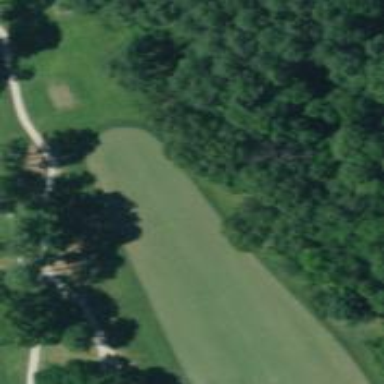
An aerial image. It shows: Golf hole.